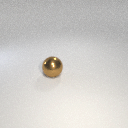
large brown metal sphere